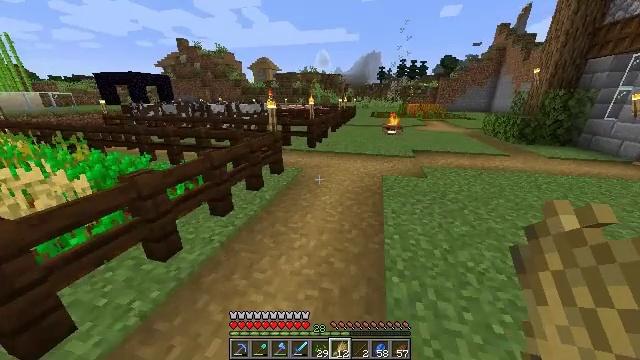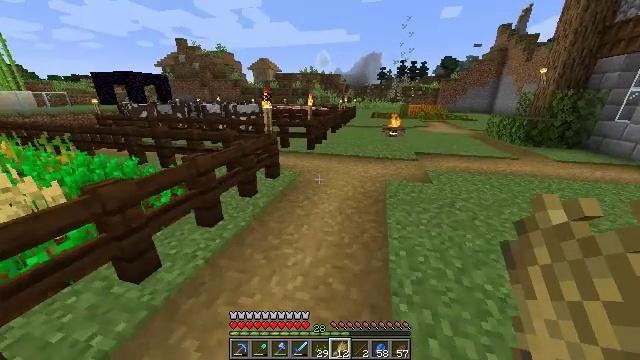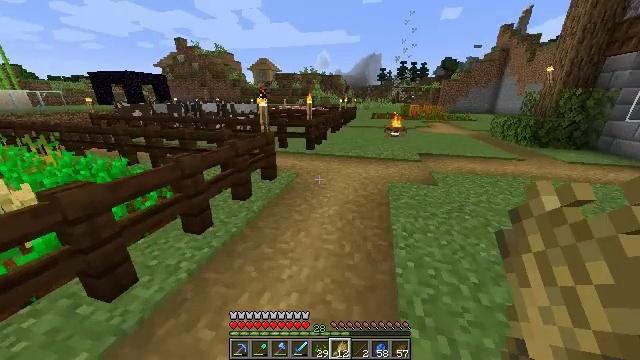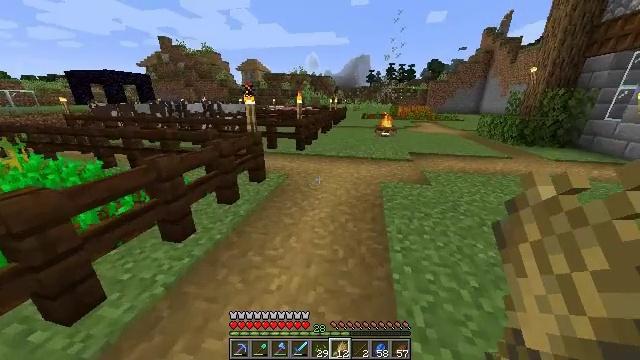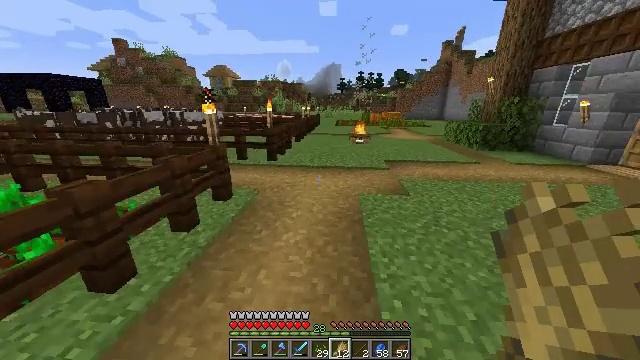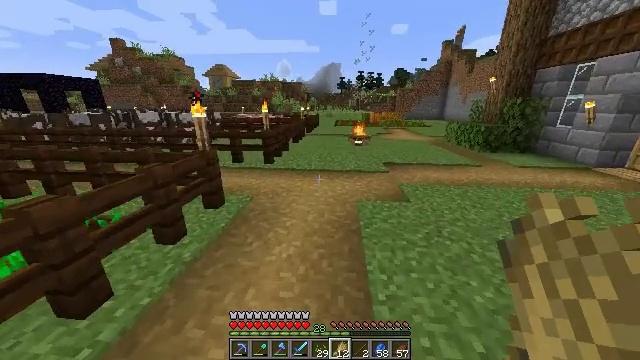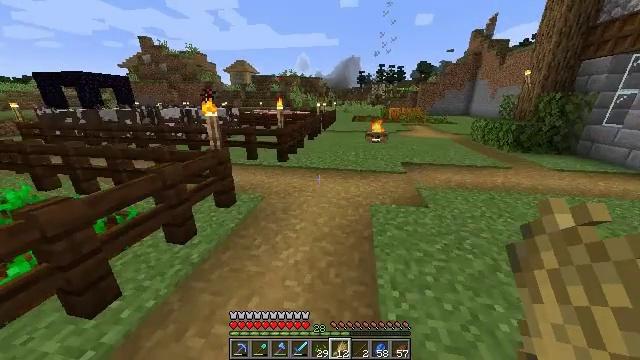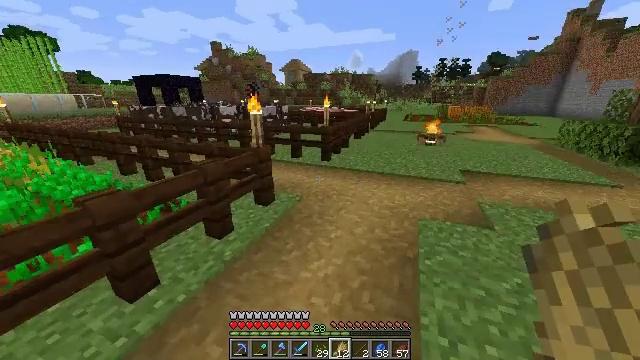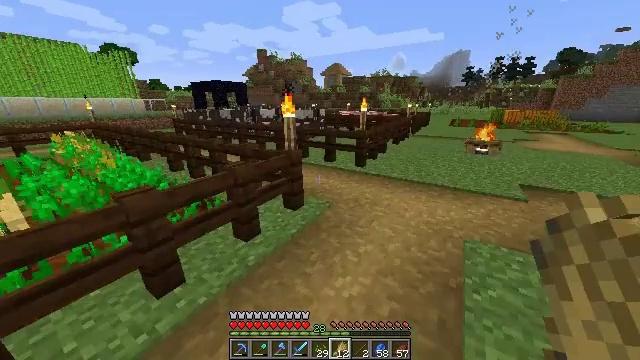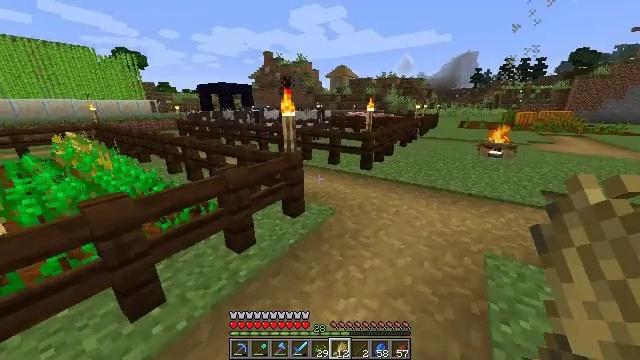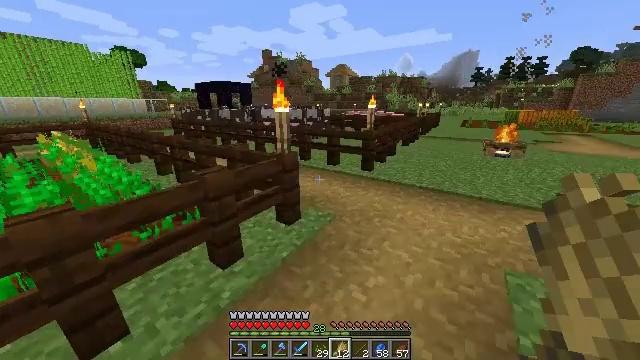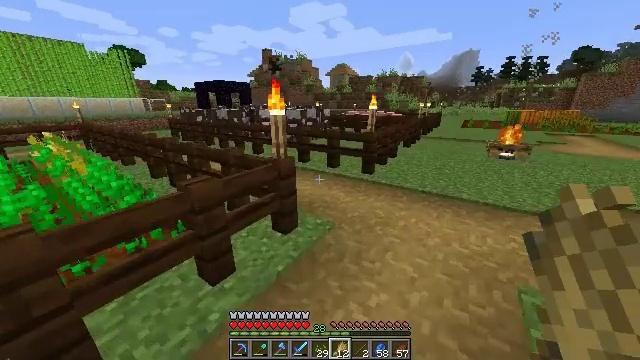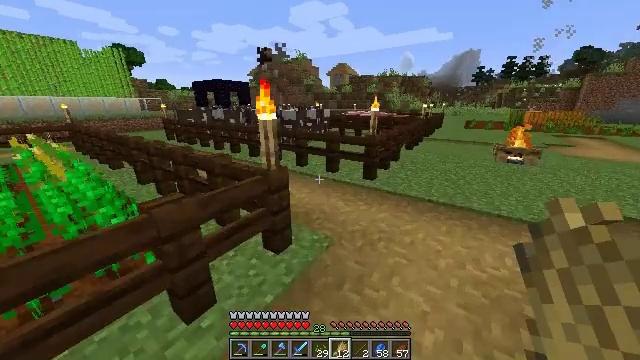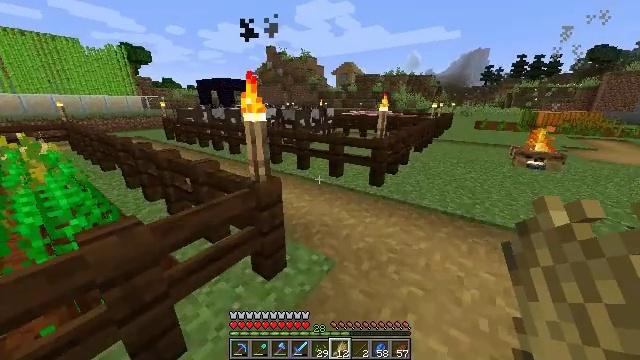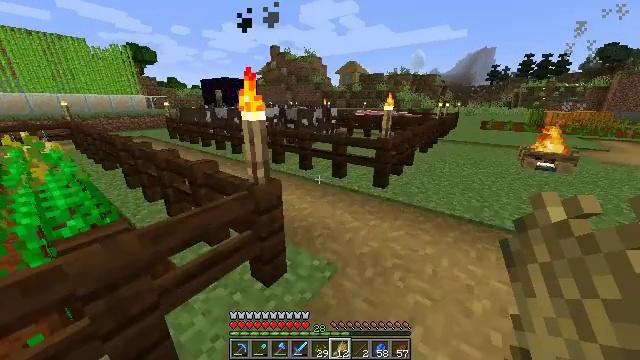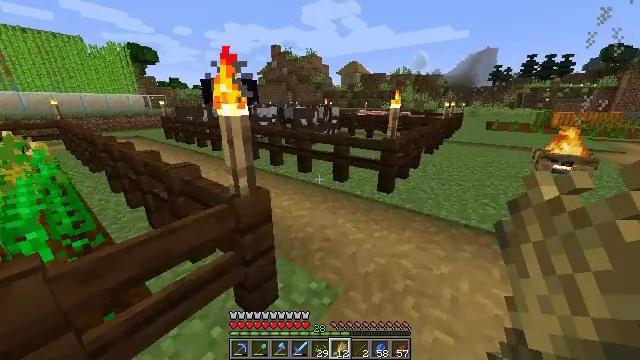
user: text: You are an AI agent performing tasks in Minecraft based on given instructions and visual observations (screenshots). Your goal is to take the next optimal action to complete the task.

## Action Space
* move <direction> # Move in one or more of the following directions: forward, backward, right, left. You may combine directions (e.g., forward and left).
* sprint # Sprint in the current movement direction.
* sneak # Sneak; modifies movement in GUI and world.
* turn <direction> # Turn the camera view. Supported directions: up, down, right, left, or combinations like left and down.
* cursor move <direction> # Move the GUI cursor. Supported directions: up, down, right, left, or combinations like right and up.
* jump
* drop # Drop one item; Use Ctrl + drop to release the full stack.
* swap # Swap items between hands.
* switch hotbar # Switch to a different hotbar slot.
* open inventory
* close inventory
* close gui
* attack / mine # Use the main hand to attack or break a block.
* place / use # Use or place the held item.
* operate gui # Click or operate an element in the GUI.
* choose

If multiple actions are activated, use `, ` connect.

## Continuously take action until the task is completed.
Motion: motion action
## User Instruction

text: Kill mobs.
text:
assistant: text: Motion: move forward, sprint
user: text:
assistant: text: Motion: move forward, sprint
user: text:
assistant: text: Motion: move forward, sprint, turn right
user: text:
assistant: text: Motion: move forward and move right, sprint, turn right and up
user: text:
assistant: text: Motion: move forward and move right, sprint
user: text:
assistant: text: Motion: move forward, sprint, turn left and down
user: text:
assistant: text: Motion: move forward, sprint, turn left
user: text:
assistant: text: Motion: move forward, sprint, turn left
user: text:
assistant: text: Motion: move forward, sprint, turn left
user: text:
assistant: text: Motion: move forward, sprint
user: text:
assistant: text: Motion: move forward, sprint
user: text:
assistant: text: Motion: move forward, sprint
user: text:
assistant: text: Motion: move forward, sprint, turn left
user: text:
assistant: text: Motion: move forward, sprint
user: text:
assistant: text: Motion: move forward, sprint
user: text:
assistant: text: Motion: move forward, sprint
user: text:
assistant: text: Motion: move forward
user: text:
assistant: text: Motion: move forward
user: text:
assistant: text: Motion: move forward, open inventory
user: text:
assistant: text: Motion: open inventory
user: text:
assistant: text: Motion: open inventory
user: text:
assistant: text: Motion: no_op
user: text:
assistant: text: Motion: no_op
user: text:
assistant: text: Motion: no_op
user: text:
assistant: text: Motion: no_op
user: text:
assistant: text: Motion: no_op
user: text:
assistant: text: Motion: no_op
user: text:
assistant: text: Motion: no_op
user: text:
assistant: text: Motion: turn left and down
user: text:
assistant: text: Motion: turn left and down